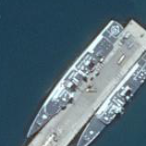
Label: cruiser